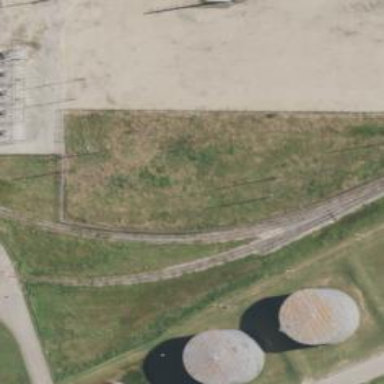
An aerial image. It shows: Disused railway spur.